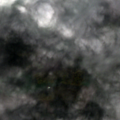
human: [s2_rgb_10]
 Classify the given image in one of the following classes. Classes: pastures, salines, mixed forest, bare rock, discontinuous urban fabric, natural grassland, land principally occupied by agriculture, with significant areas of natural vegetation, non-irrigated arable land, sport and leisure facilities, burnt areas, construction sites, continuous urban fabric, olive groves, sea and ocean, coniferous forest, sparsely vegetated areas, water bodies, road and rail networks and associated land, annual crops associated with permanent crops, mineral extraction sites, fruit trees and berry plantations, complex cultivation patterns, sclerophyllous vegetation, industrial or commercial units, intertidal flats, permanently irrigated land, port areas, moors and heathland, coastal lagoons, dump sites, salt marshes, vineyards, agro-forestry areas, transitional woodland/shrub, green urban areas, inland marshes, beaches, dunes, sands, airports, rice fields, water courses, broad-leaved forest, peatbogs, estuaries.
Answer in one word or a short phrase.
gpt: discontinuous urban fabric, mineral extraction sites, non-irrigated arable land, pastures, complex cultivation patterns, land principally occupied by agriculture, with significant areas of natural vegetation, broad-leaved forest, coniferous forest